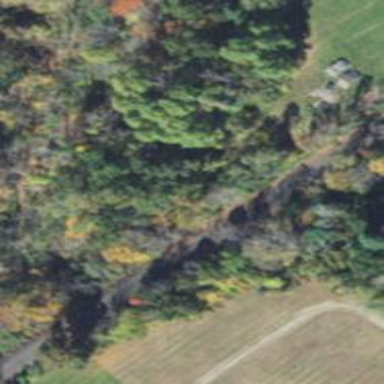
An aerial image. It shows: Culvert tunnel.